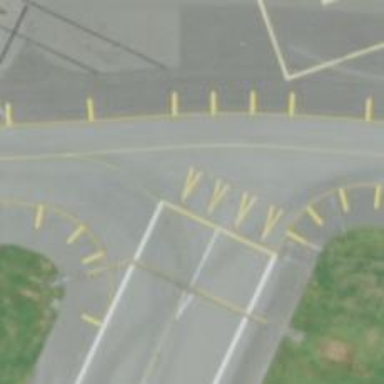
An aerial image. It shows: View of taxiway at the airport.